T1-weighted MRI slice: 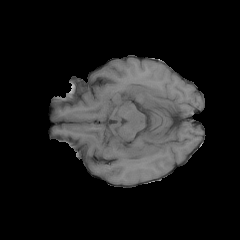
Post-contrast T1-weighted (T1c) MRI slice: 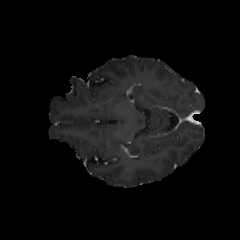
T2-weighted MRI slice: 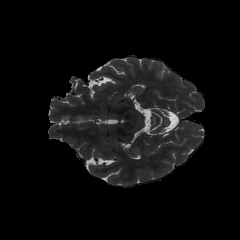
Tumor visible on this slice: no